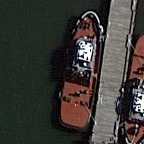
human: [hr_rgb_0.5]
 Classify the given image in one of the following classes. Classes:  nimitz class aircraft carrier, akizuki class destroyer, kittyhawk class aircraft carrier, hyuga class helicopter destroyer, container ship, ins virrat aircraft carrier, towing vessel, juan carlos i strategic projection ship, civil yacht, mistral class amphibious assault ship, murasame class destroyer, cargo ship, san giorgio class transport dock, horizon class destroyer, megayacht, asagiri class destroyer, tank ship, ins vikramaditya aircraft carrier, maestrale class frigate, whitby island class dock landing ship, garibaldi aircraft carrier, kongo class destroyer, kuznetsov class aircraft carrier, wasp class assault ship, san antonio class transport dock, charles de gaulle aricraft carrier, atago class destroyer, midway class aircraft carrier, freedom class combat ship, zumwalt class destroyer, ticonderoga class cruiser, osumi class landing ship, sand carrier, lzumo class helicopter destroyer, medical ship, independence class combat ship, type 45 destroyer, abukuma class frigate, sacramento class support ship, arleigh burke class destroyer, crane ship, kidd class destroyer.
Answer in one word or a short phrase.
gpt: Towing vessel